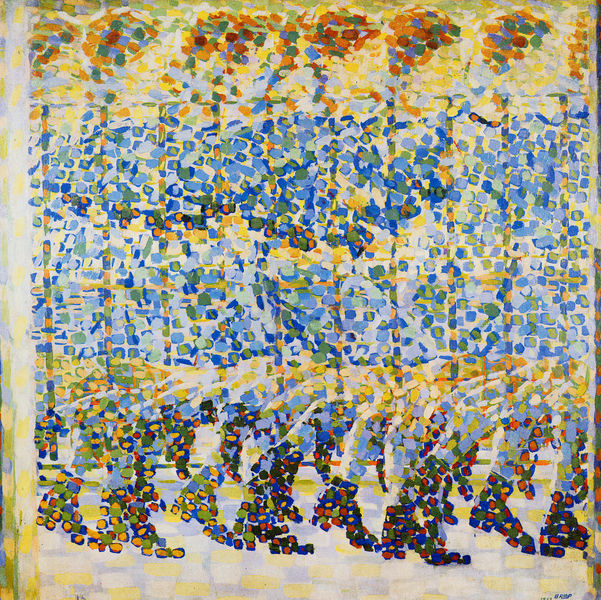
Titel: Ragazza che corre sul balcone
Künstler: Giacomo Balla
Standort: Milano
Institution: Civica Galleria d'Arte Moderna
Schlagwörter: blau, dunkel, hand, kopf, körper, mann, weiß, frauen, gelb, grün, impressionismus, menschen, mädchen, ocker, bewegung, braun, bunt, frau, haar, hell, hintergrund, kleid, kleider, köpfe, männer, nase, orange, schwarz, straße, rot, weg, malerei, meschen, rock, gesichter, hose, wand, arme, gesicht, mensch, hände, öl, gatter, gehen, gitter, boden, figur, haare, kind, schleifen, beine, hellblau, balkon, bein, farbig, füße, divisionismus, italien, pflaster, röcke, schuhe, hosen, pointilismus, laufen, abstrakt, farben, modern, linien, nacken, rand, figuren, soldaten, dunkelblau, nasen, streifen, geländer, strumpf, ölfarbe, striche, abstraktion, punkte, strümpfe, futurismus, gang, form, dynamik, rennen, kreise, reihe, helm, stiefel, hälse, mosaik, schuh, armee, heer, marsch, kurz, kurzhaarschnitt, helme, leder, seurat, absätze, signac, balu, absatz, gewehre, block, konzentrisch, marschieren, doppelt, wiederholung, pointillismus, neoimpressionismus, italienisch, blöcke, gleich, überschneidung, balla, giacometti, schritte, simultan, mini, jand, carra, dynamismus, simultaneität, kurzes haar, giacomo balla, giacomo, armwinkel, blaugelb, blockartig, miniröcke, rhtythmus, strassew